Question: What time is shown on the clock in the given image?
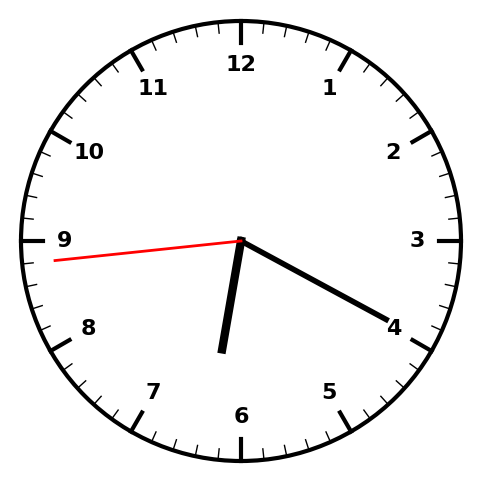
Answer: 06:19:44